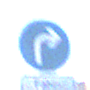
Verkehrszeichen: VorgeschriebeneFahrtrichtungRechts
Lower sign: SonstigeFahrzeugePersonengruppenFrei4
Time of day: SunriseSunset
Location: Outdoor (Urban)
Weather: PartlyCloudy
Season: NotSpecified
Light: Natural